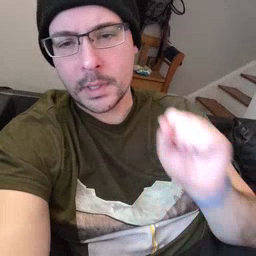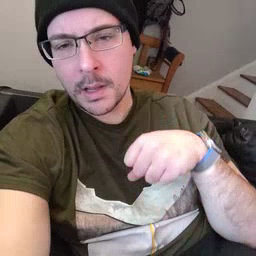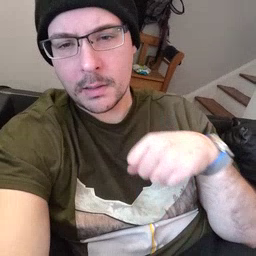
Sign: can